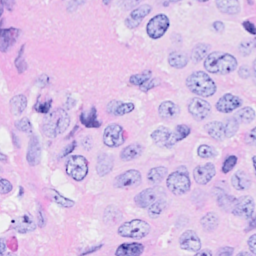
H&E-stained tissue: Breast